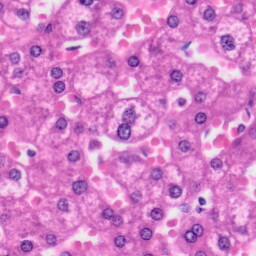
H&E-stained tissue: Liver